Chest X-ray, PA view. Patient: 58 years old, sex M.
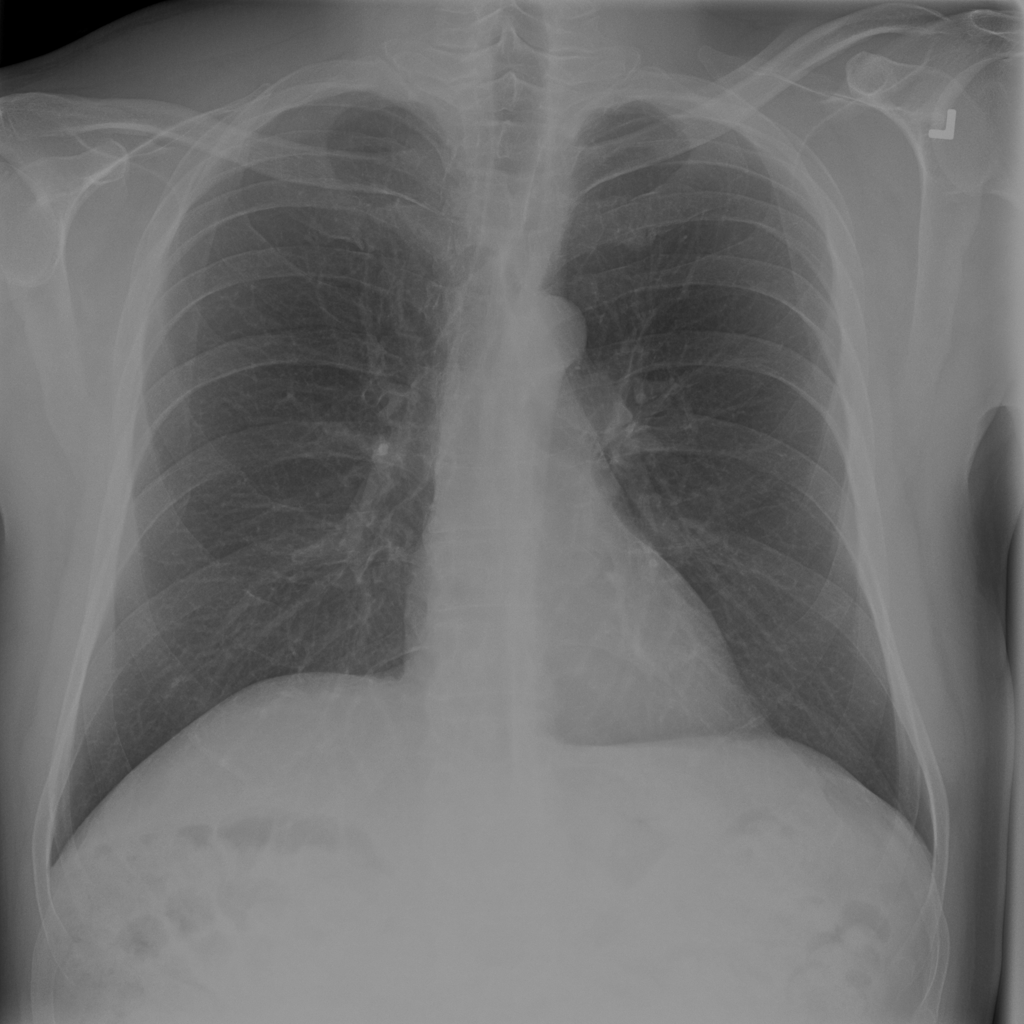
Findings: Infiltration